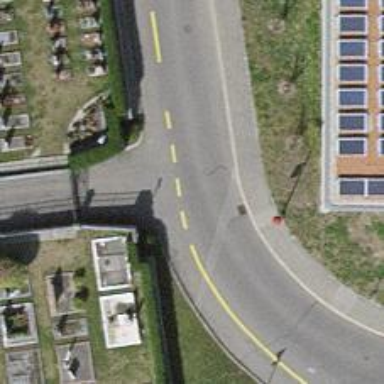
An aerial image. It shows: Residential road with asphalt surface and designated cycle lane on the left.